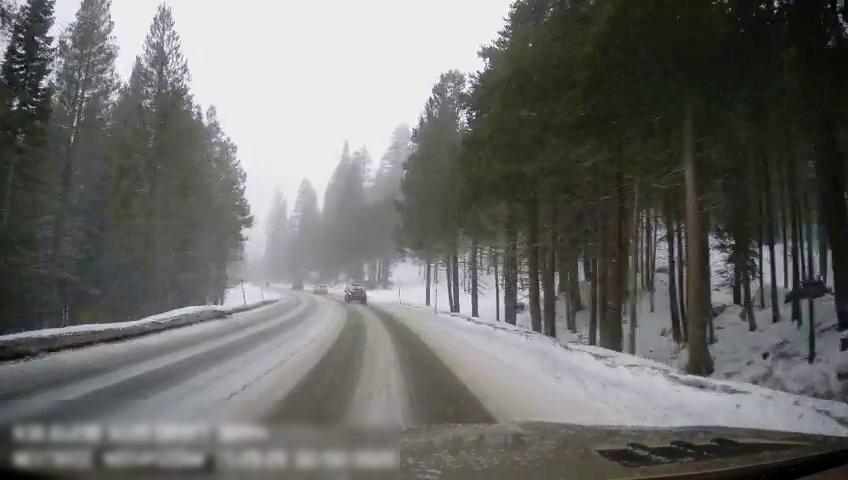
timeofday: Day
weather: Snowy
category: Drivable Space
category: Vehicles | Car
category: Vehicles | SUV